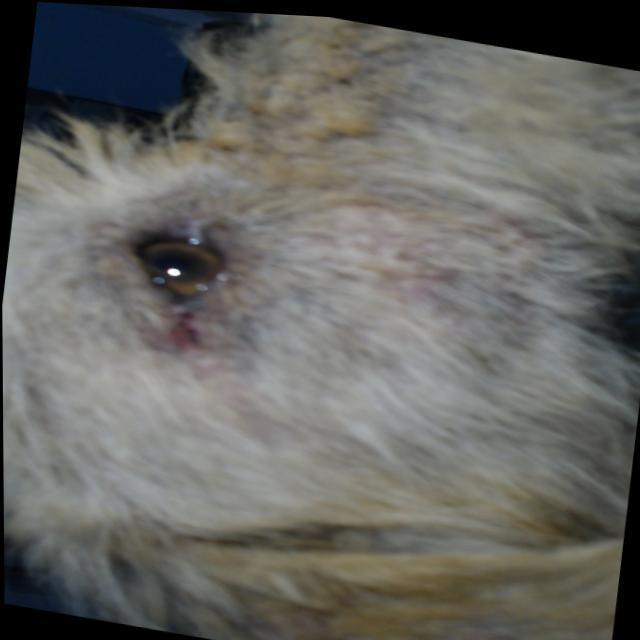
Canine demodicosis (Demodex mange) — caused by Demodex canis mites. Presents with alopecia, follicular papules, pustules, and comedones. Often localized on face and forelimbs.